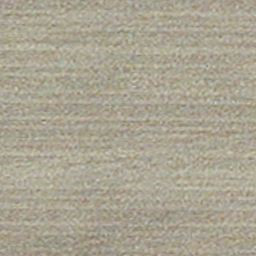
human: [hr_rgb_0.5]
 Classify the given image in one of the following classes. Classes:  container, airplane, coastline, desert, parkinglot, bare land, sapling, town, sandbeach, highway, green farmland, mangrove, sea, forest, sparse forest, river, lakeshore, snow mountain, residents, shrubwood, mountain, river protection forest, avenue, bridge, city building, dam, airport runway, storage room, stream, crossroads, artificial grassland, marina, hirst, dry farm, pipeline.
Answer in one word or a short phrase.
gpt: dry farm